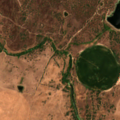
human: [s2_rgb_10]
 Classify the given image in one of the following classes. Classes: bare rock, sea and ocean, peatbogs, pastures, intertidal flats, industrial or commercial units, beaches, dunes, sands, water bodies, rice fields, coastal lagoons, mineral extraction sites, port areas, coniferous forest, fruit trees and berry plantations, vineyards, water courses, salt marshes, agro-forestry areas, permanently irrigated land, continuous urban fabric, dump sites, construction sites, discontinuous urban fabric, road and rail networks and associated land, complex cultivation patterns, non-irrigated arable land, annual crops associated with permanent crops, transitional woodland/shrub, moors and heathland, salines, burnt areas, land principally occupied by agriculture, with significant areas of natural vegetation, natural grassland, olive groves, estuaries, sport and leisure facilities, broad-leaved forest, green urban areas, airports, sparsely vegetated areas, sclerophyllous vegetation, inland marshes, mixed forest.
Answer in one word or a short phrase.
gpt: non-irrigated arable land, permanently irrigated land, pastures, agro-forestry areas, transitional woodland/shrub